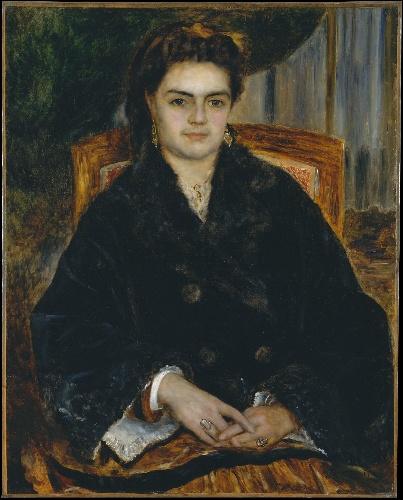
Title: Madame Édouard Bernier (Marie-Octavie-Stéphanie Laurens, 1838–1920)
Artist: Auguste Renoir
Artist bio: French, Limoges 1841–1919 Cagnes-sur-Mer
Date: 1871
Object type: Painting
Classification: Paintings
Medium: Oil on canvas
Dimensions: 30 3/4 x 24 1/2 in. (78.1 x 62.2 cm)
Department: European Paintings
Credit line: Gift of Margaret Seligman Lewisohn, in memory of her husband, Sam A. Lewisohn, and of her sister-in-law, Adele Lewisohn Lehman, 1951
Accession year: 1951
Repository: Metropolitan Museum of Art, New York, NY
Tags: Portraits|Women